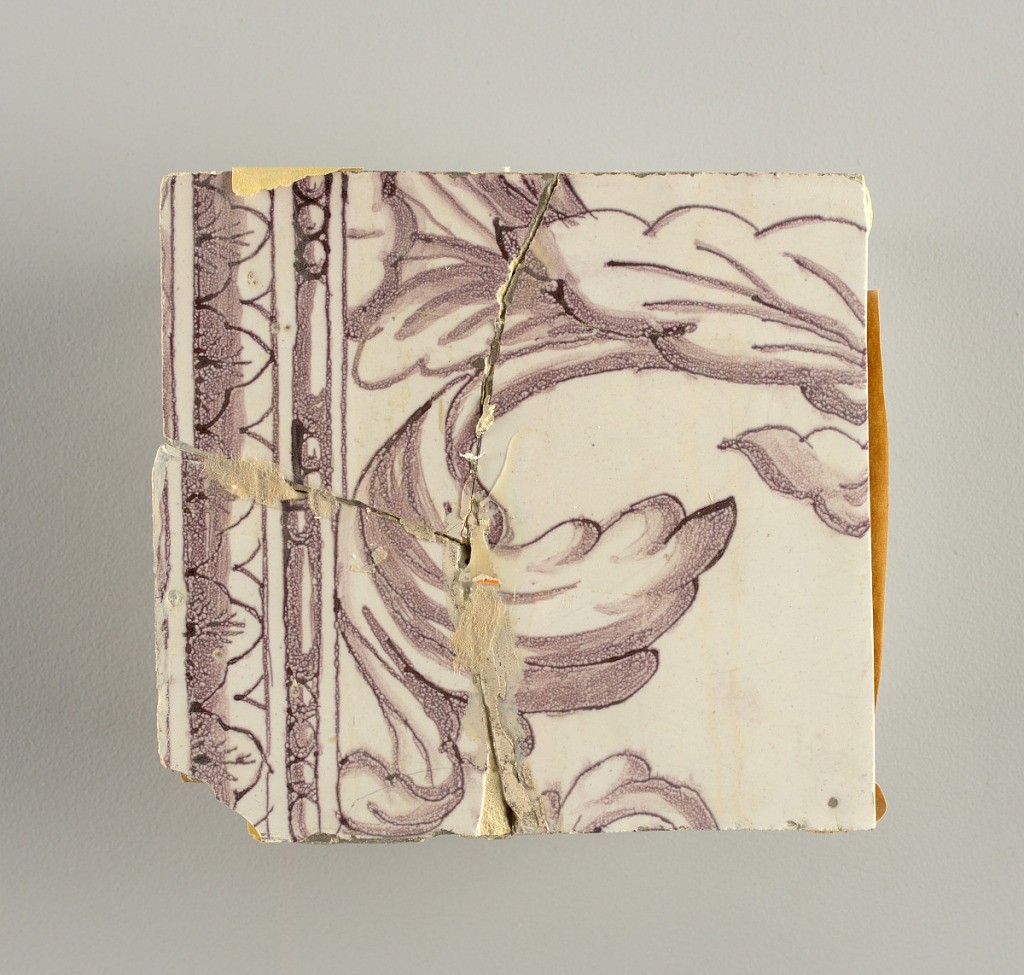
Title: Tile wall facing
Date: ca. 1725
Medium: Tin-glazed earthenware, underglaze
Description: Horizontal rectangle.  Thirty tiles wide and twenty-three tiles high with opening for fireplace eleven tiles wide and ten high.  Foliage arabesques disposed about three vertical axes from which are emphazised by urns at center and right, and at left by the figure of a standing woman carrying an infant on her arm and accompanied by two children.